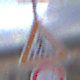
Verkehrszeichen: FussgaengerueberwegRechts
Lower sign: VerbotUeberholenEinspurigeFahrzeuge
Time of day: MorningAfternoon
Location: Outdoor (Suburban)
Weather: PartlyCloudy
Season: NotSpecified
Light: Natural